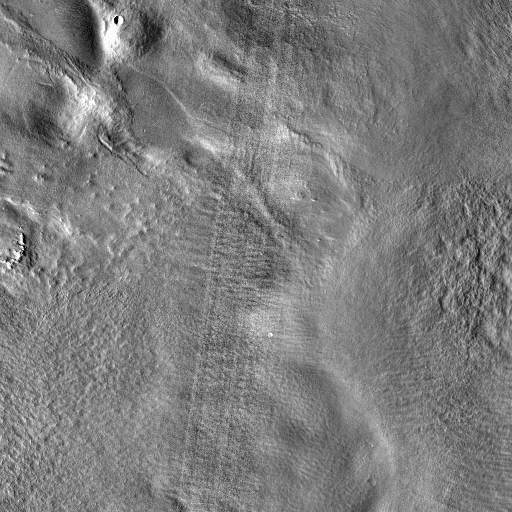
Crater classes present: Background, Other